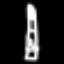
Label: pencil